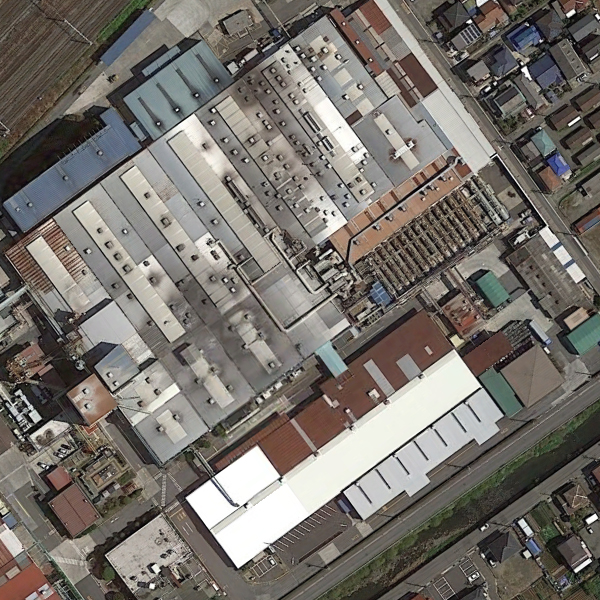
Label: Industrial